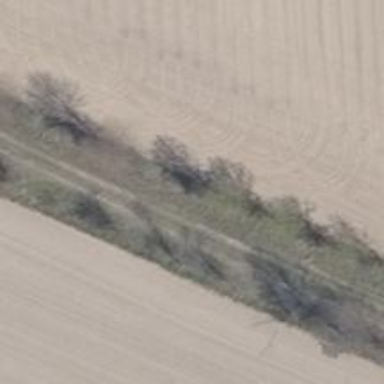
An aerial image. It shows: Row of trees in natural setting.